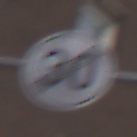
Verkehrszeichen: EndeGeschwindigkeit30
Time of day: MorningAfternoon
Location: Outdoor (Urban)
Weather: Overcast
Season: NotSpecified
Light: Natural